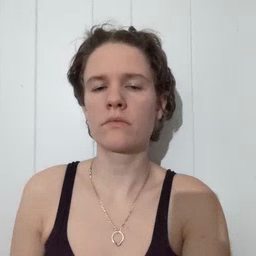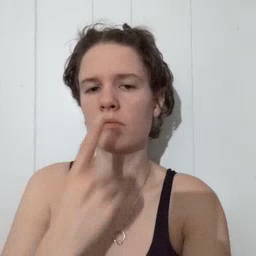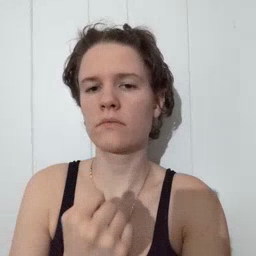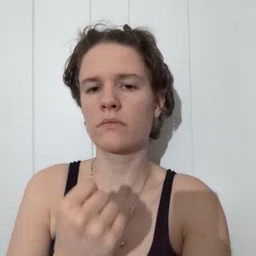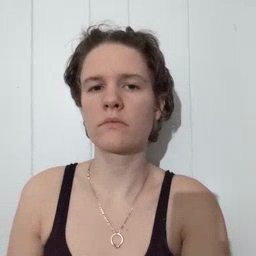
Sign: red